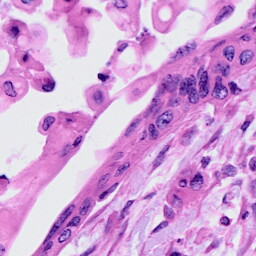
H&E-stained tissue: Cervix